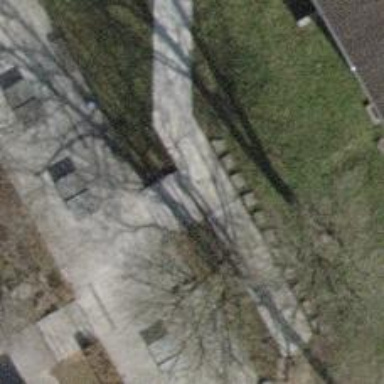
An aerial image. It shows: Concrete steps.